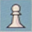
Piece: wP